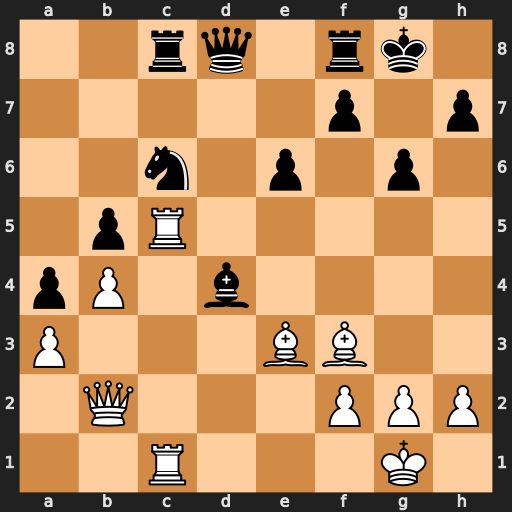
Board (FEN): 2rq1rk1/5p1p/2n1p1p1/1pR5/pP1b4/P3BB2/1Q3PPP/2R3K1
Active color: w
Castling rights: -
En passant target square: -
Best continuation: Bxd4 Nxd4 Rxc8 Qxc8 Rxc8